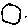
Label: circle